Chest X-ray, AP view. Patient: 61 years old, sex F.
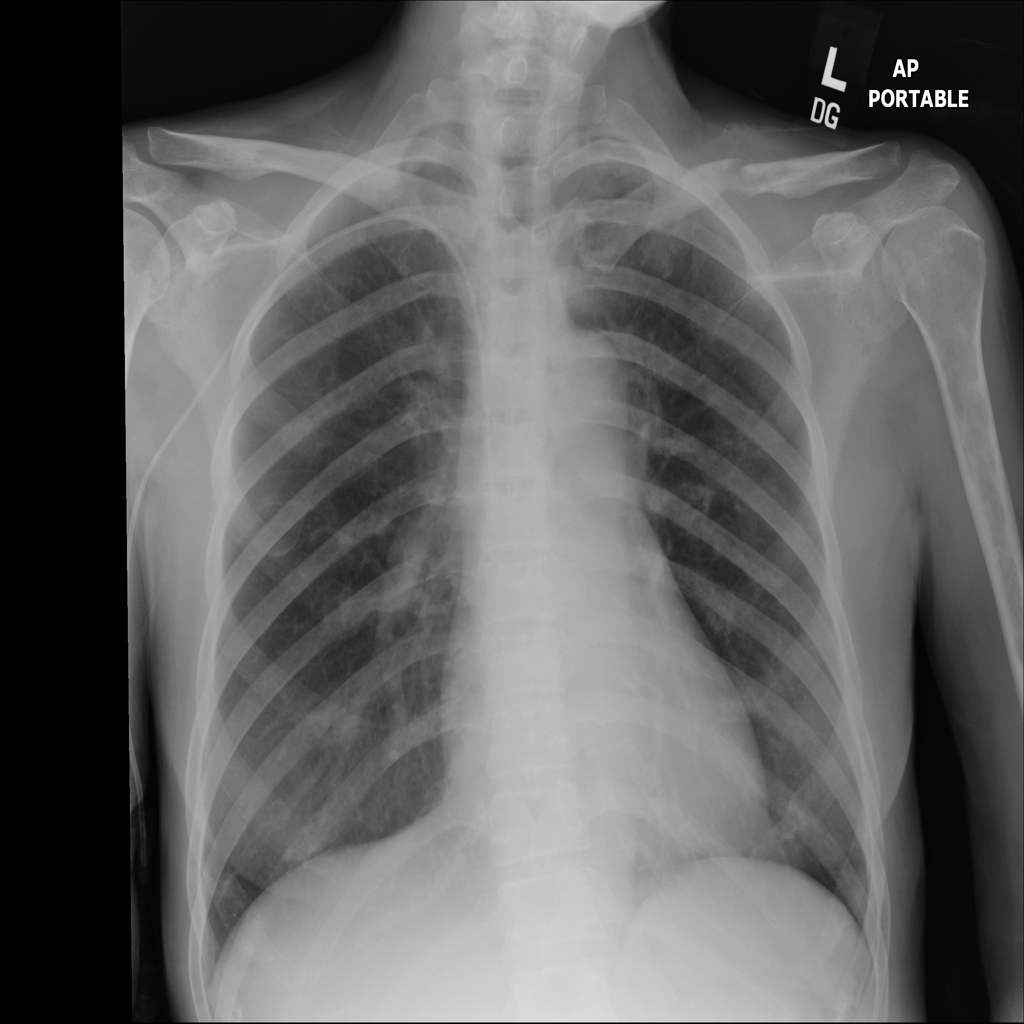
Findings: No Finding